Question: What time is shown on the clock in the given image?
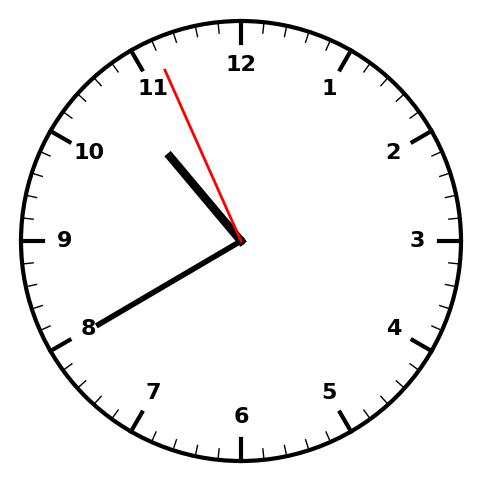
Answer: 10:39:56